Question: Is there a jQuery plugin that suggests/autocompletes within a textarea?
What I want is to have suggested words or autocompleted text proffered to the user in a textarea like the example image below:

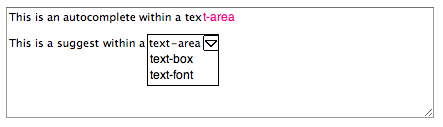
Answer: Well there is the <URL> that is included in jQuery.
something like this
'''
$('textarea').keyup(function(){
$.post('ajax/test.php', function(data) {
$('#example').autocomplete(data);
});
});
'''
Also remember this is just the basic structure to give you an idea.
I just found <URL> it should fill all your needs.